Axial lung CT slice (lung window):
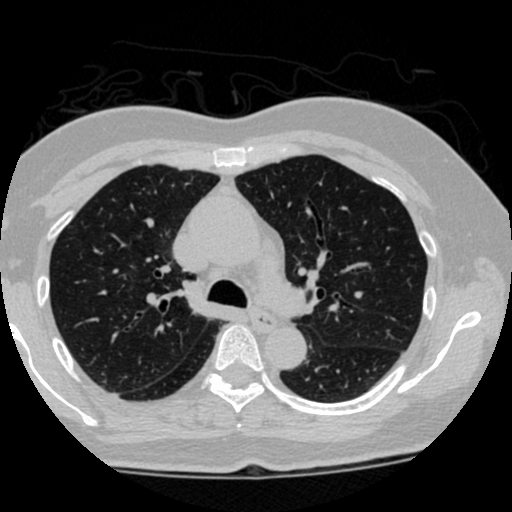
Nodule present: no